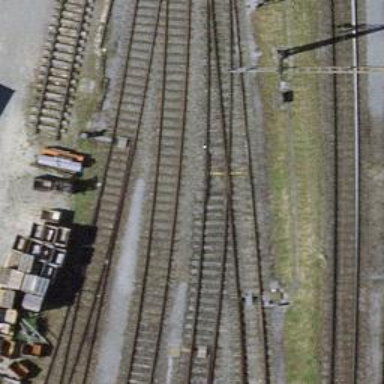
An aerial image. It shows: Single-track railway yard.